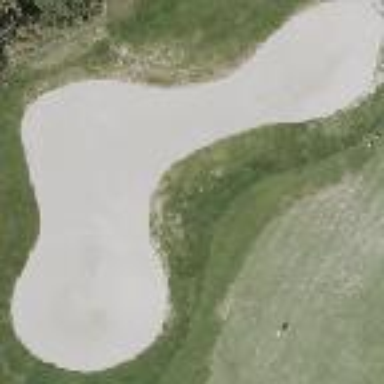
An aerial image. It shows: Bunker on golf course.